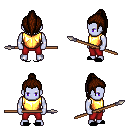
a pixel art fantasy rpg character, male body template, dark elf, purple skin, gold chest armor, red pants, brown long topknot hairstyle, black slippers, spear, four views (front, back, left, right), 2x2 character sprite sheet, small pixel art, hard edges, no anti-aliasing